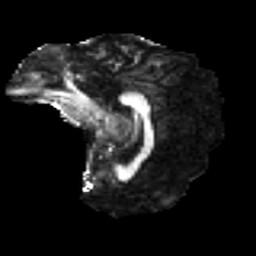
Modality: FA
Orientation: sagittal
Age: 49
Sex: male
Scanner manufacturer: ge
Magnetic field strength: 3 T
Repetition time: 7.8 s
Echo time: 0.0611 s